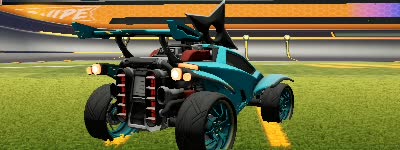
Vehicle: octane